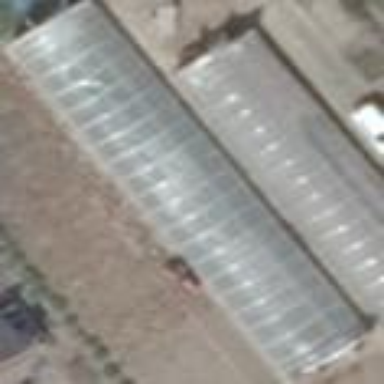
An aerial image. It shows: Greenhouse.